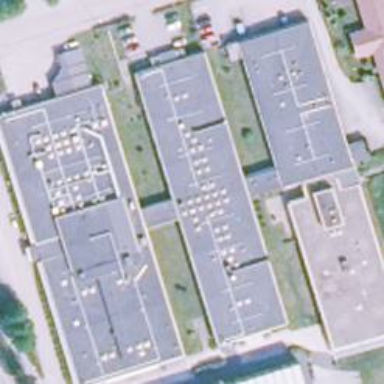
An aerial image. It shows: Clinic.